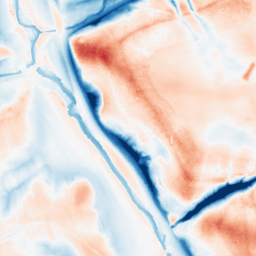
Category: trend_removal
Decomposition family: local_polynomial
Decomposition parameters: window_size: 51
degree: 3
Upsampling method: quintic
Upsampling parameters: scale: 4
Upsampling scale: 4